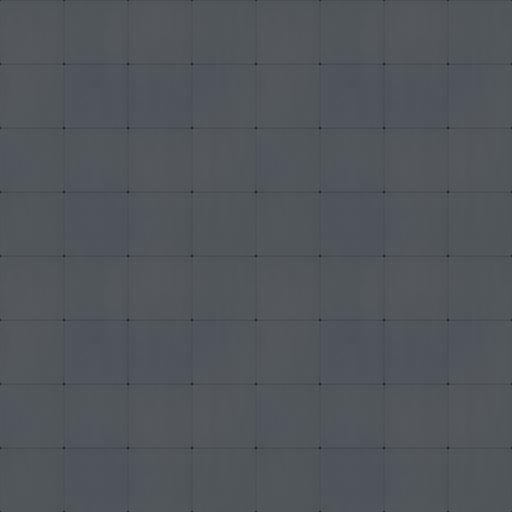
Tags: decoration design metal plates